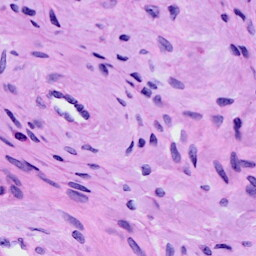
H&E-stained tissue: Cervix